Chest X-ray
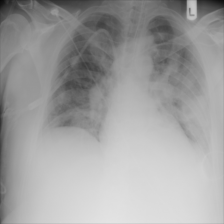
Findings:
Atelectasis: negative
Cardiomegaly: negative
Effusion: negative
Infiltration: negative
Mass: positive
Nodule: negative
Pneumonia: negative
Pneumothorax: negative
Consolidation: positive
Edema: negative
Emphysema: negative
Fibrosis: negative
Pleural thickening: negative
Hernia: negative